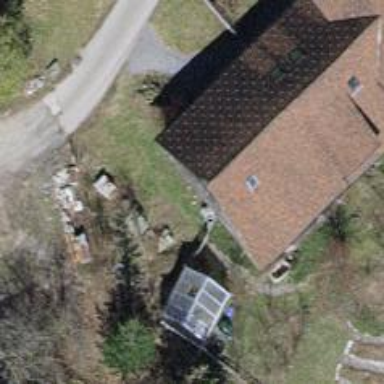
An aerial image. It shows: Simple house.